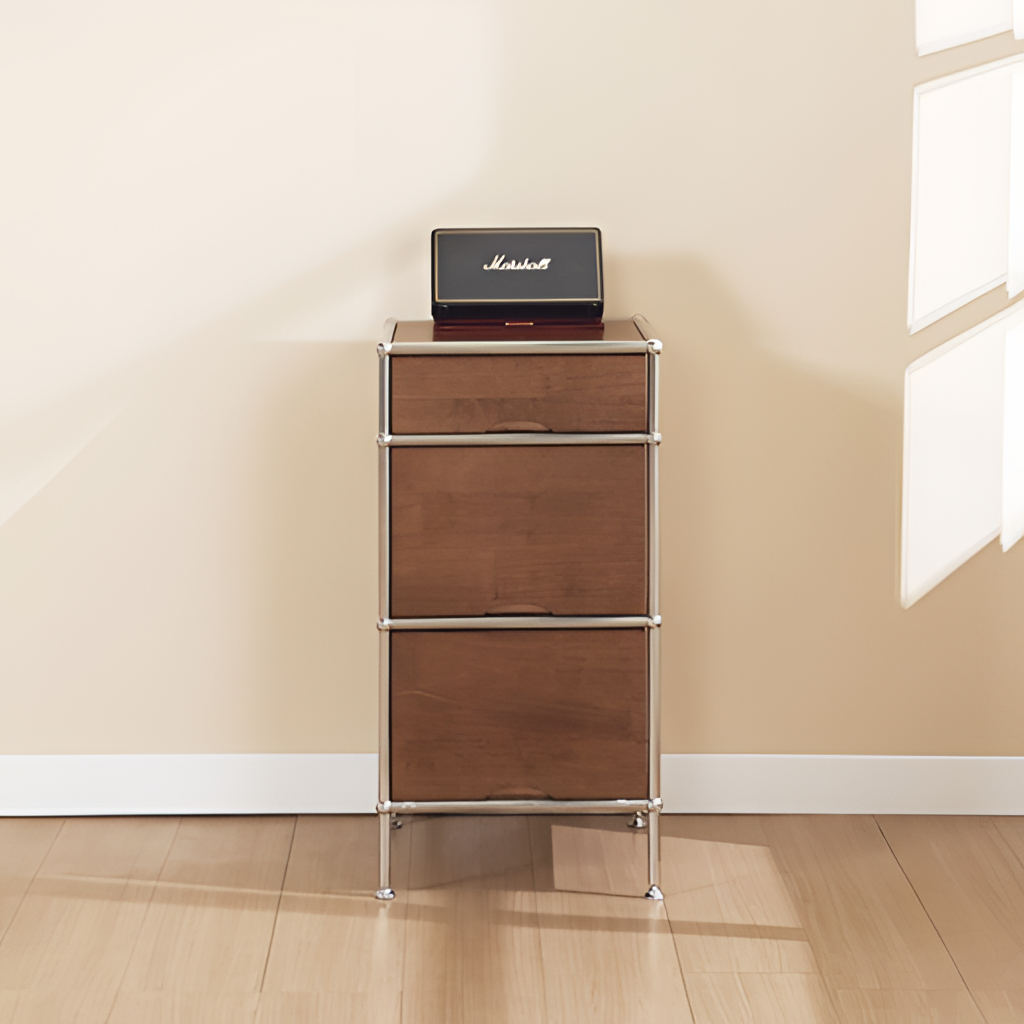
brown wood drawer, living room, modern, brown wood flooring, with plank pattern, paint wallpaper, with solid pattern